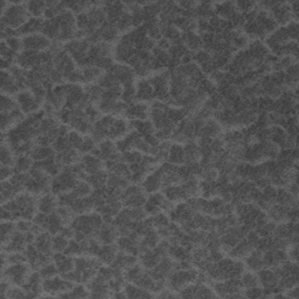
Label: frost